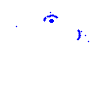
Particle: kaon